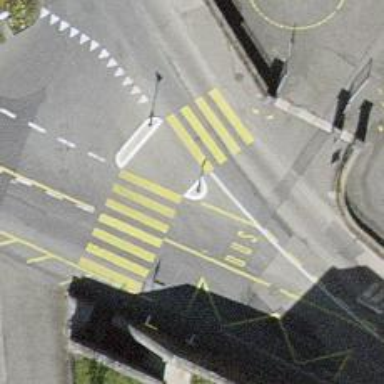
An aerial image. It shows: Marked zebra crossing on the road.